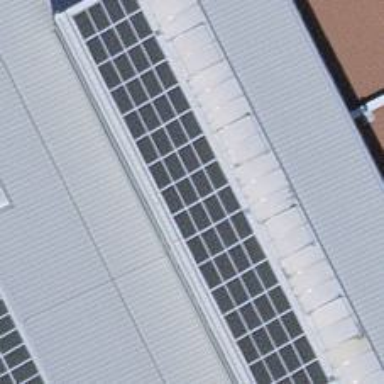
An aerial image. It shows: Solar power generator using photovoltaic method with solar photovoltaic panel types.